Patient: sex F, age 76
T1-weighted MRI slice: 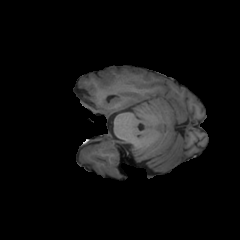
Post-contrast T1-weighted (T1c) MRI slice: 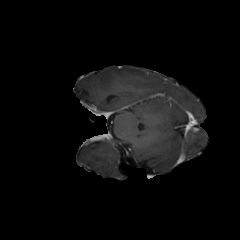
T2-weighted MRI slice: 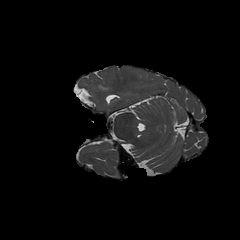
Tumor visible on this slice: yes
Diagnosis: Glioblastoma, IDH-wildtype
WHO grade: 4